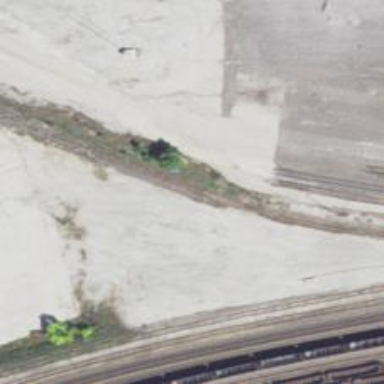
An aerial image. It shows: Disused railway siding.